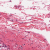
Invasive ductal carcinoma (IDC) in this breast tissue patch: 0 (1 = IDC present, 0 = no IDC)